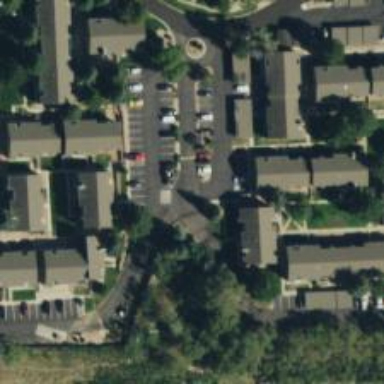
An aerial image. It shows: Living street.